Question: '''
(function(){
var Person = function(name){
this.name = name;
};
Person.prototype.getName(){
return this.name;
};
var arif = new Person("Arif");
console.log(arif.getName());
})();
'''
I am receiving the error below for this code. Where is my mistake?

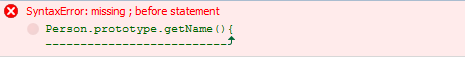
Answer: I think this is what you want:
'''
(function(){
var Person = function(name){
this.name = name;
};
Person.prototype.getName = function(){
return this.name;
};
var arif = new Person("Arif");
console.log(arif.getName());
})();
'''
Basically, you need to define "getName" on the prototype line, and the syntax you were using on the line with .prototype was trying to call it (before it was defined).